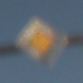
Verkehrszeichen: Vorfahrtsstrasse
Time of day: SunriseSunset
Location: Outdoor (Nature)
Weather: PartlyCloudy
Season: NotSpecified
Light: Natural